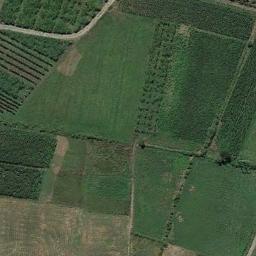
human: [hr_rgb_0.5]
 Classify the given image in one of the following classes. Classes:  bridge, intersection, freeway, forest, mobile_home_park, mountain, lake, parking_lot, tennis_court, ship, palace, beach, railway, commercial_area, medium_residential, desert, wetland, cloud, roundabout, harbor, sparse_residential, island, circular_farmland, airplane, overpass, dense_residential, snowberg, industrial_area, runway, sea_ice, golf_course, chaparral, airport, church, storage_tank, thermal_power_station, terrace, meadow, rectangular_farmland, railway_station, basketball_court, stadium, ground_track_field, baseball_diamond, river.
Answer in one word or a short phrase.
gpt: rectangular_farmland